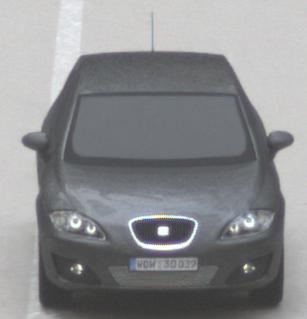
Make: SEAT
Model: Leon 1.4
Detailed model: Leon (1P)
Model produced from: 2009/04
Model produced until: 2010/08
Doors: 5
Color: gray
Road condition: dry road
Daytime: morning or afternoon
Contrast: low contrast